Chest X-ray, PA view. Patient: 12 years old, sex F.
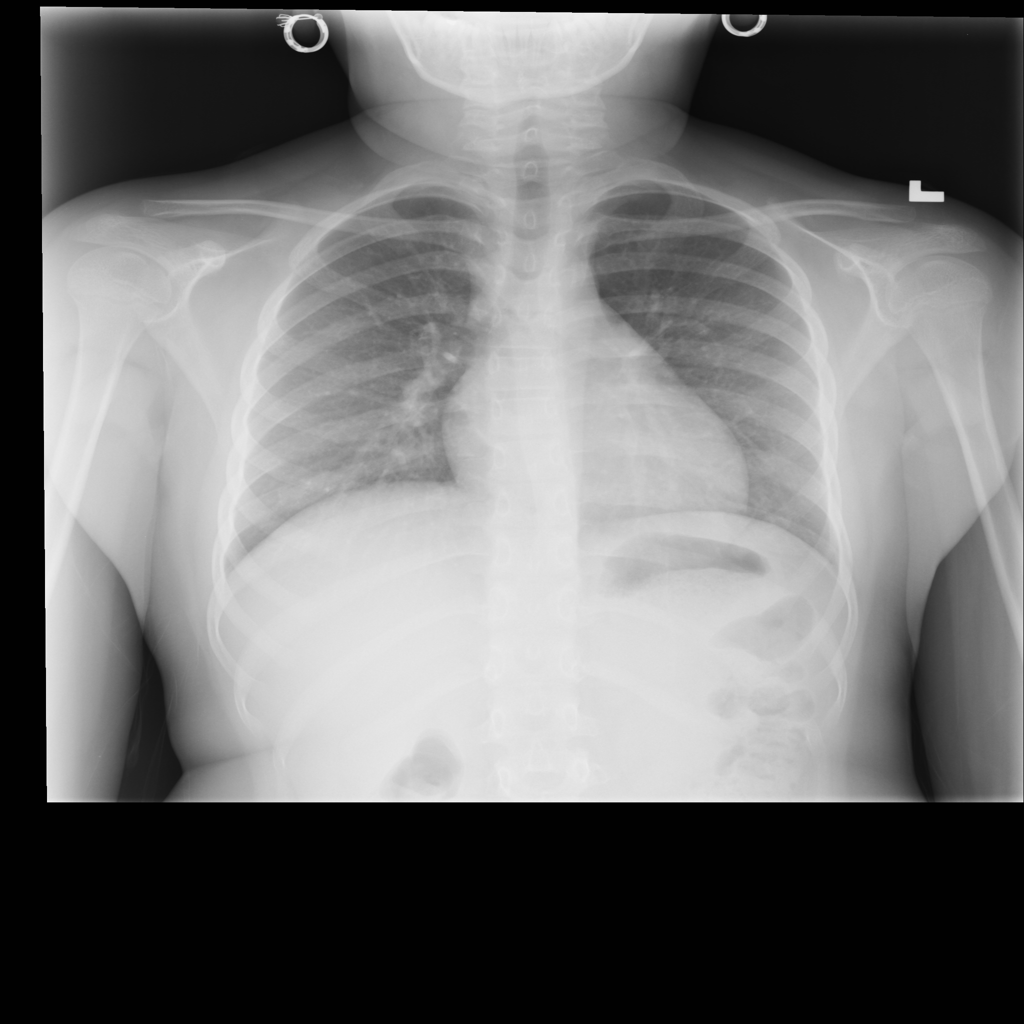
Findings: No Finding